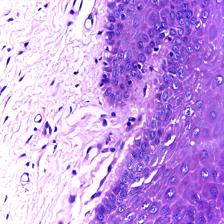
Diagnosis: Normal